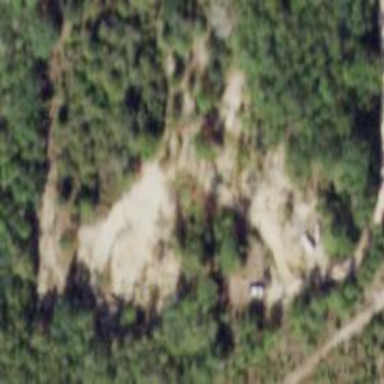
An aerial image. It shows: Brownfield site with resource of sand.